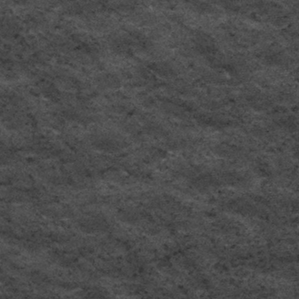
Label: frost